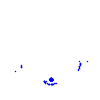
Particle: pion